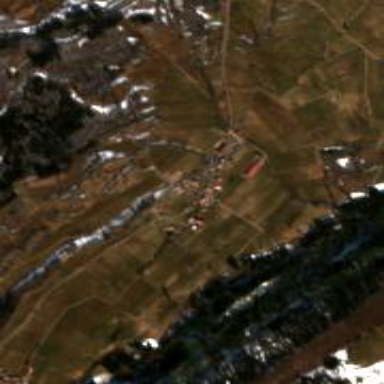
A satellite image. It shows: Small hamlet.